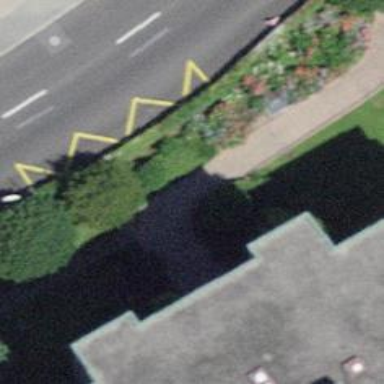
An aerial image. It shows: Bus stop with platform for public transport.